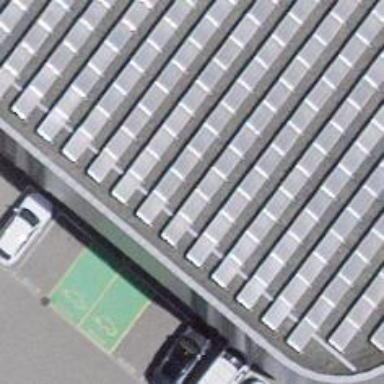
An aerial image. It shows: Charging station.